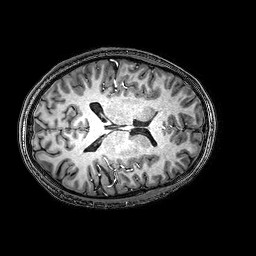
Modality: T1w
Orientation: axial
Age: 25
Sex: male
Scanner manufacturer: philips
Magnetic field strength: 3 T
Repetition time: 0.009 s
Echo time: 0.0035 s